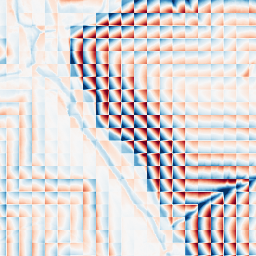
Category: wavelet
Decomposition family: wavelet_dwt
Decomposition parameters: wavelet: haar
level: 4
Upsampling method: sinc_hamming
Upsampling parameters: scale: 2
kernel_size: 4
Upsampling scale: 2